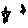
Label: star